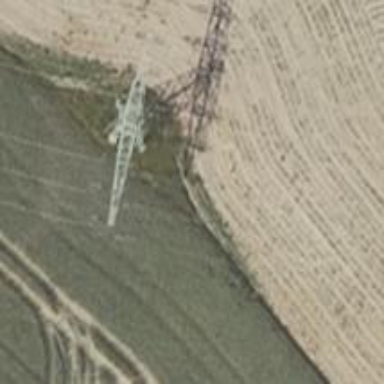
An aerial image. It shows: Power line is depicted.